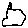
Label: hexagon